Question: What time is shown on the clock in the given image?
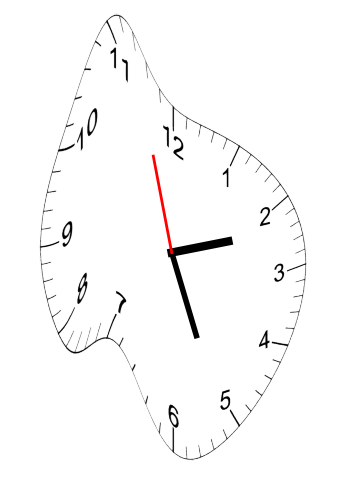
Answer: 02:25:57